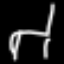
Label: chair